The picture encodes a bearing's raw vibration samples as pixel intensities in a 2-D grid. What is the most likely bearing condition (normal, inner_race, outer_race, ball)?
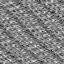
Answer: outer_race